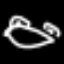
Label: frog